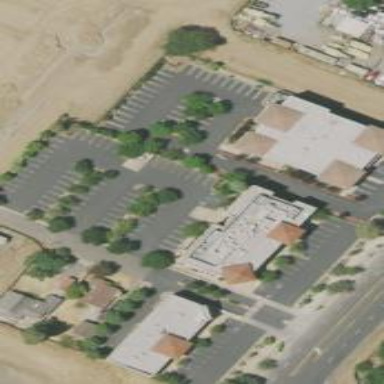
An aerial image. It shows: Healthcare clinic.